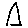
Label: triangle